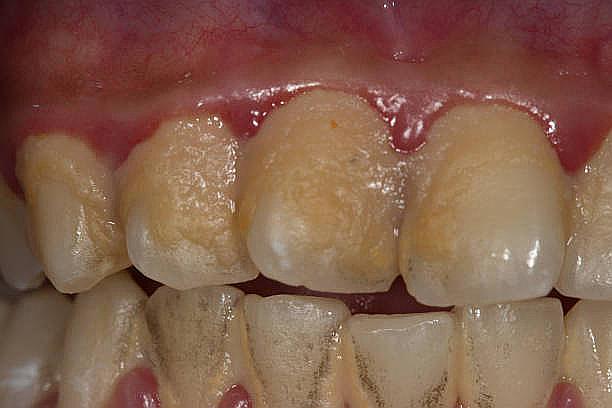
Condition: Gingivitis